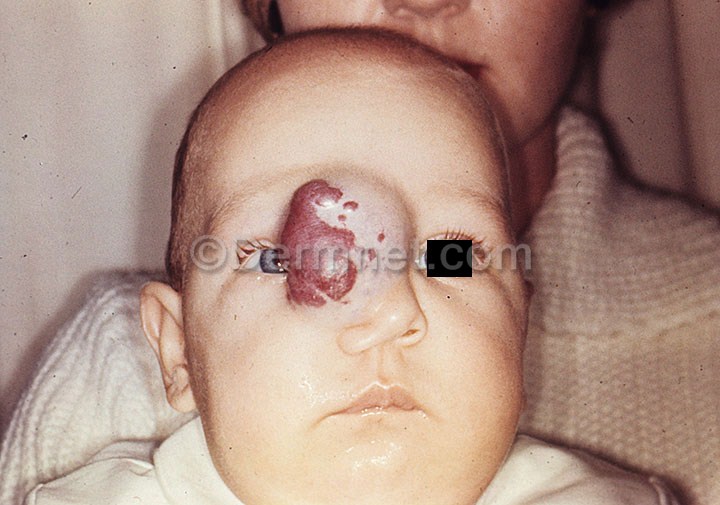
Disease: Vascular Tumors